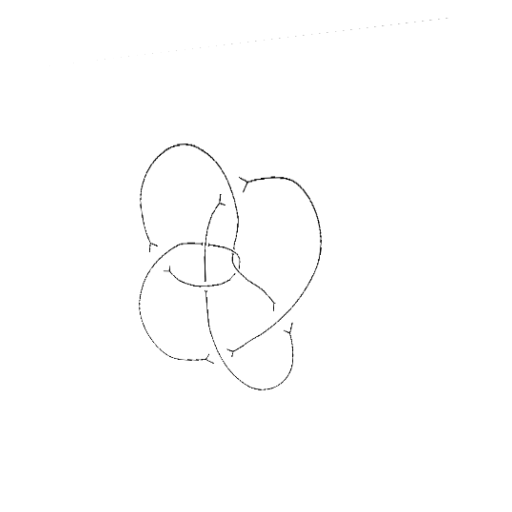
Crossing number: 8